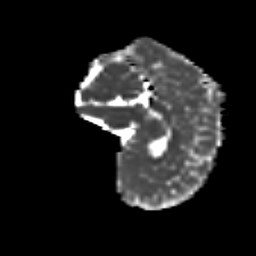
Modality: MD
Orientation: sagittal
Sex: male
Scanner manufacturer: siemens
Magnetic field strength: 3 T
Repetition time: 5 s
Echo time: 0.071 s